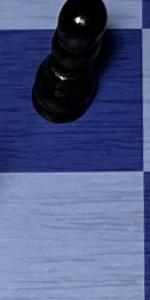
Label: Empty